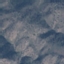
Land use / land cover: HerbaceousVegetation